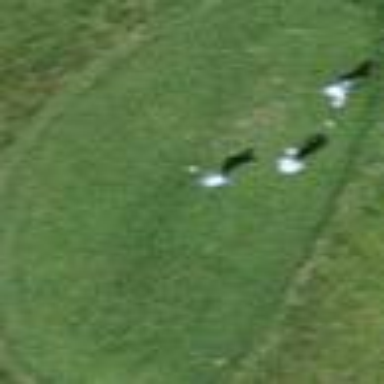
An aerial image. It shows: Golf tee.